Field crop: maize
Growth stage: 2
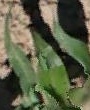
Species: maize